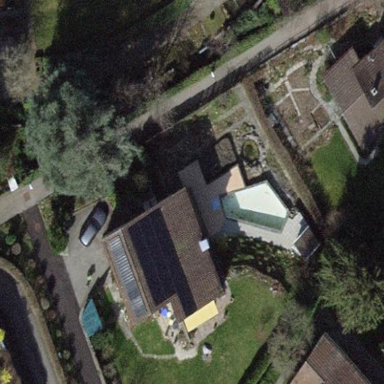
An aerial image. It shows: Detached building.